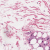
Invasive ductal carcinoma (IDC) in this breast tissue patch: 0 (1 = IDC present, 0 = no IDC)